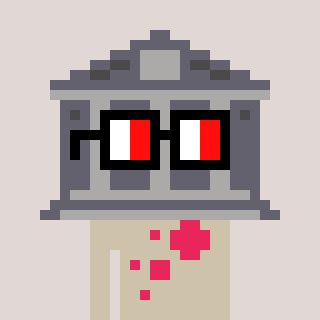
a pixel art character with square glasses with black frames and red eyes, a bank-shaped head and a bege-colored body on a warm background